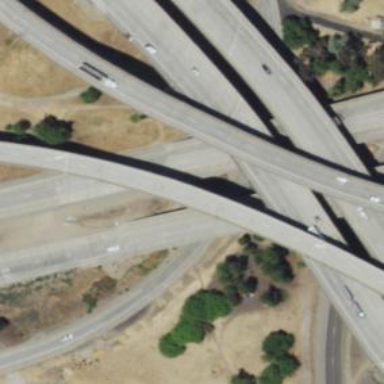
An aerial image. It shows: Bridge over motorway.